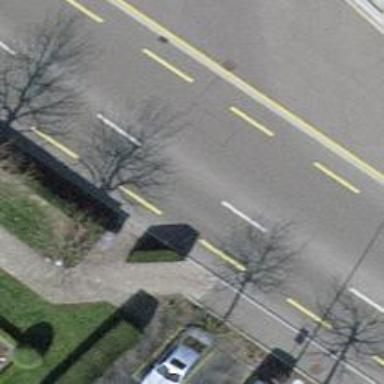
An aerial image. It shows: Primary highway with asphalt surface and designated lane for cyclists.